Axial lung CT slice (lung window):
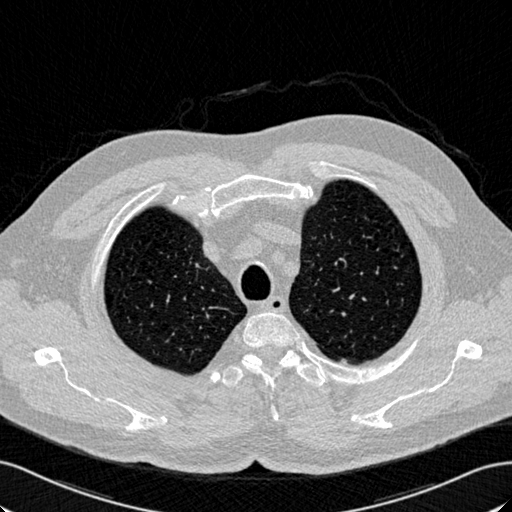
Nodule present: no